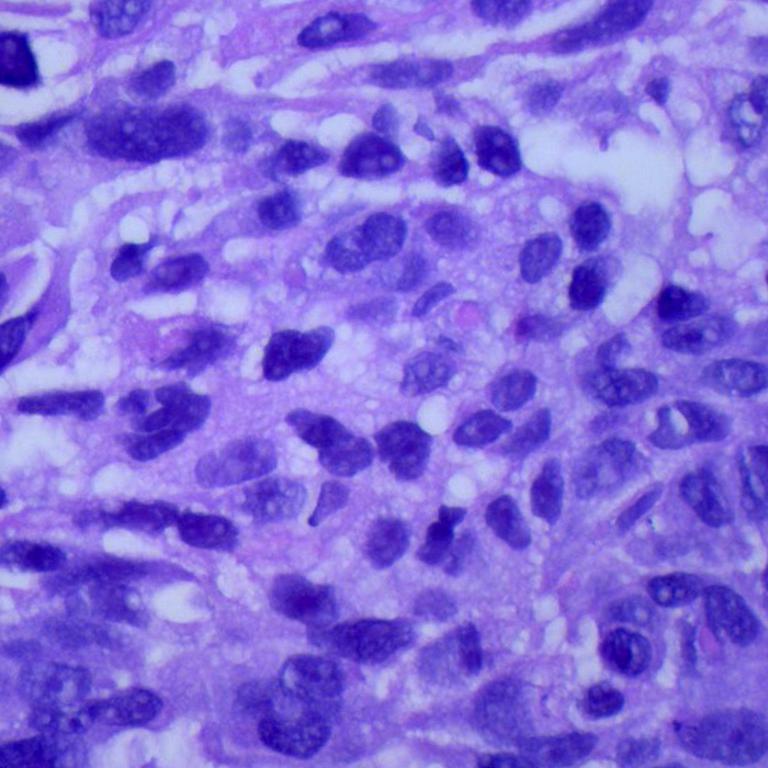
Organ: lung
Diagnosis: squamous carcinomas